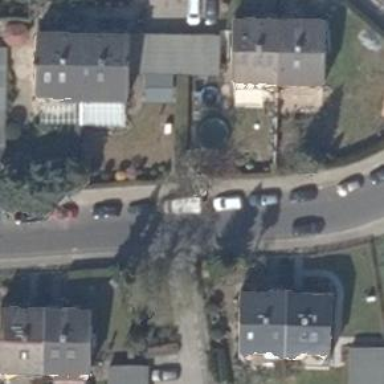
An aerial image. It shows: Residential road.